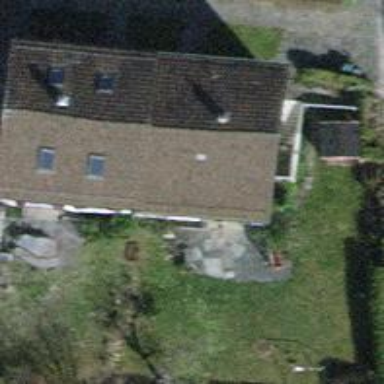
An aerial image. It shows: Semidetached house.